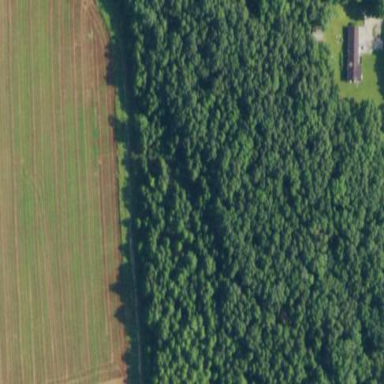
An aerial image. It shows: Deciduous broadleaved woodland.